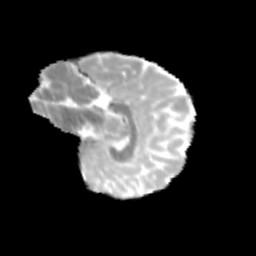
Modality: MD
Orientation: sagittal
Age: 10
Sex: female
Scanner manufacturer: siemens
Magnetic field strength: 3 T
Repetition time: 3.8 s
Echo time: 0.07 s